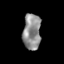
Tissue: skin
Cell type: Epithelial cells
Senescence score: 0.2252
Nuclear area (px): 625
Mean DAPI intensity: 142.934